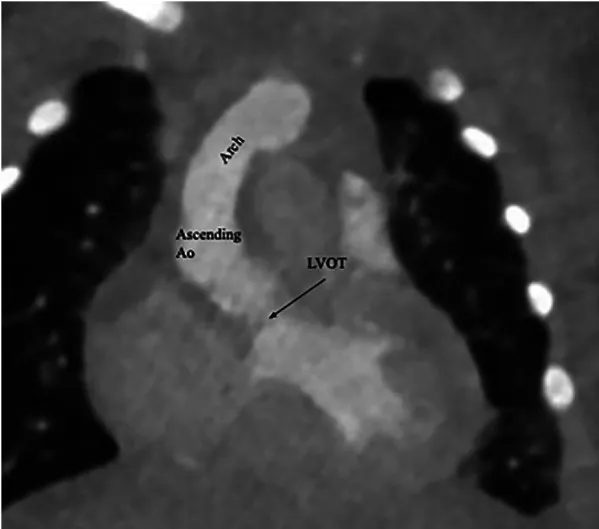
A postrepair coronal CTA demonstrating an intact left ventricular outflow tract (LVOT) as well as an appropriately sized ascending aorta and arch.
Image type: radiology (ct)